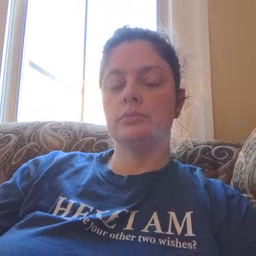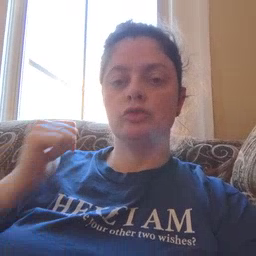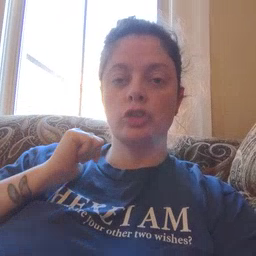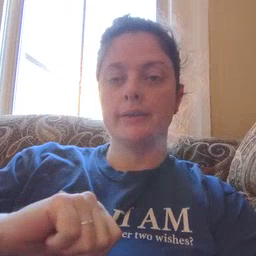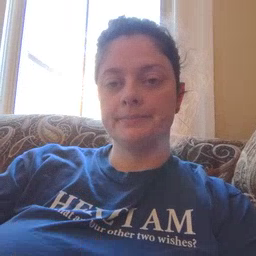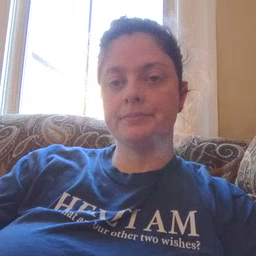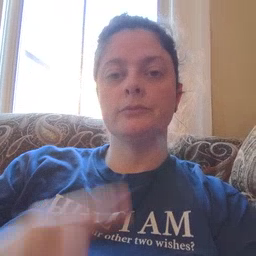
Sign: jacket